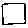
Label: square